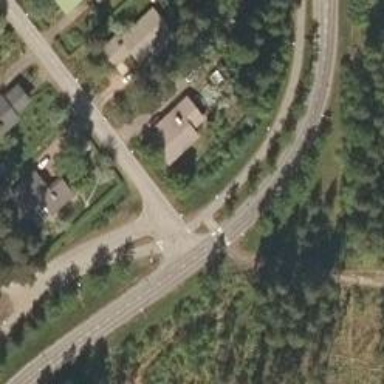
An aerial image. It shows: Uncontrolled road crossing.